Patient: sex M, age 42
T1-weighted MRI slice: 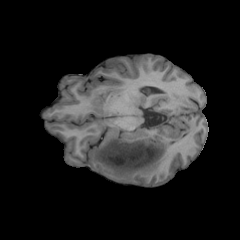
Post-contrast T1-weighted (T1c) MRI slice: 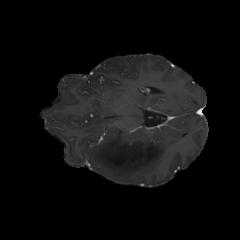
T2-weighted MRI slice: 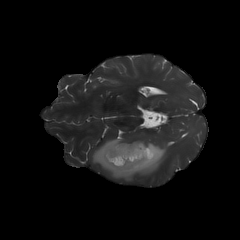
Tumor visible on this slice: yes
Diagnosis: Astrocytoma, IDH-mutant
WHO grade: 2